Question: This is a program for generating Binary strings of n bit.I am getting a wrong result in which there is some duplication in this answer.I couldn't figure it out what's the problem?
Here is the code:
'''
class GenString
def initialize(n)
@a = Array.new(n)
end
def binString(n)
if n < 0
@a.each_slice(3) { |a,b,c| puts [a,b,c]*' '}
else
@a[n-1] = 0
binString(n-1)
@a[n-1] = 1
binString(n-1)
end
end
end
gen = GenString.new(3)
gen.binString(3)
'''
The output is:

I highlighted the repeated portions.
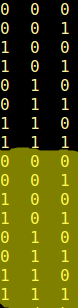
Answer: Simply put: Because you're telling it to print twice.
Change your condition inside '#binString' to 'if n < 1', and it will work fine.
See this ideone: <URL>
I've just noticed that this prints the series backwards. You can swap '[a,b,c]' to '[c,b,a]' to compensate for this. I've changed the ideone to reflect this.